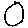
Label: circle